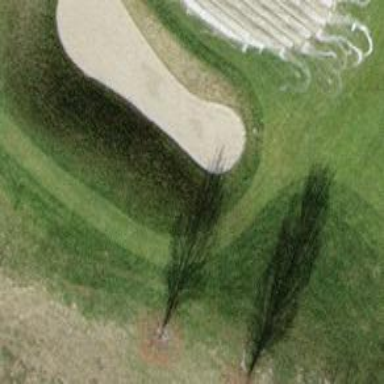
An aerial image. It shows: Golf bunker filled with sandy terrain.